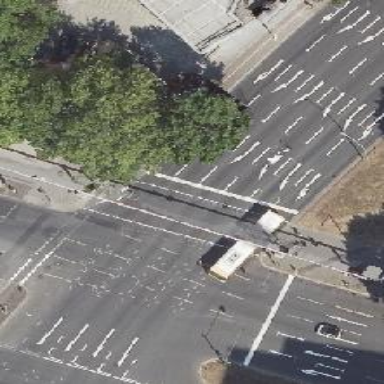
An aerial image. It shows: Footway crossing equipped with traffic signals.